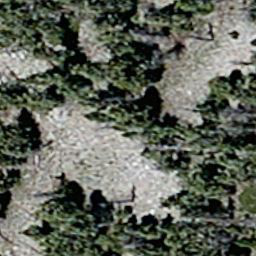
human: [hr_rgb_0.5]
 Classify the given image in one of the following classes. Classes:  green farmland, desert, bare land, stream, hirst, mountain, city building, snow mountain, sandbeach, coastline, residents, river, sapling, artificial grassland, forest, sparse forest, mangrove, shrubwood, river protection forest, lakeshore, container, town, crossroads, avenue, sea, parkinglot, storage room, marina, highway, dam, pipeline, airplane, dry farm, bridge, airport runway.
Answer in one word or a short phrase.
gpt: sparse forest